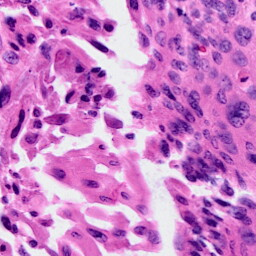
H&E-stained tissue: Cervix